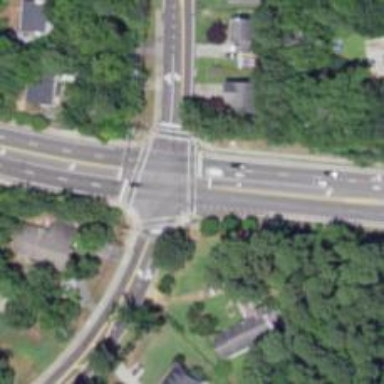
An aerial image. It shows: Controlled crossing on the road.